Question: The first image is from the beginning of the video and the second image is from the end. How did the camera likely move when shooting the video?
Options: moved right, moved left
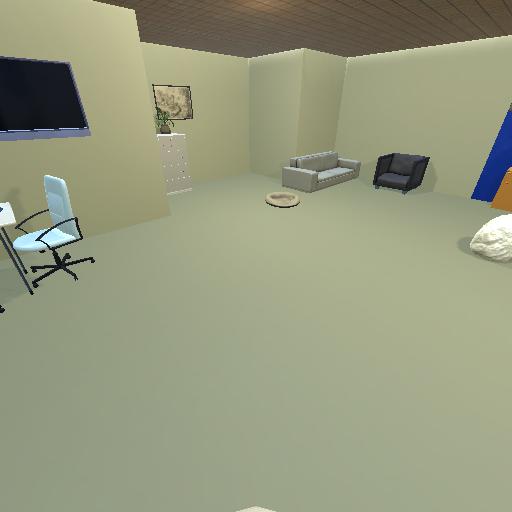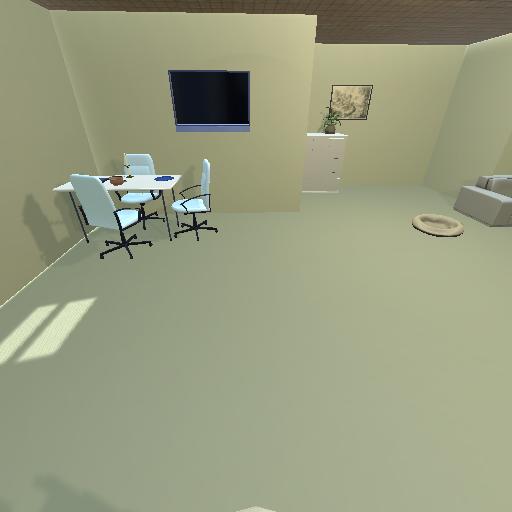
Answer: moved right